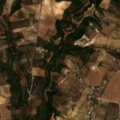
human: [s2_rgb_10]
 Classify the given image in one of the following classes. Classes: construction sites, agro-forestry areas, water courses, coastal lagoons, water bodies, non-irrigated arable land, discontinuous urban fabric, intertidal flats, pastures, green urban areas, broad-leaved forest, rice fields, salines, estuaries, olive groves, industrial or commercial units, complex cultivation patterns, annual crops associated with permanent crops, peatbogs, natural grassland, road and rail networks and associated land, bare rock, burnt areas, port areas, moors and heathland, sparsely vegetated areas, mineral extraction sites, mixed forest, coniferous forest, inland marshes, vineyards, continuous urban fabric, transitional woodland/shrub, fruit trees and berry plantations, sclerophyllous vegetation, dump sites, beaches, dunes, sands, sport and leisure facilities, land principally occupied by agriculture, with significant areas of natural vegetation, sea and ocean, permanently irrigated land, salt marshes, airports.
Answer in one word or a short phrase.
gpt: non-irrigated arable land, olive groves, annual crops associated with permanent crops, land principally occupied by agriculture, with significant areas of natural vegetation